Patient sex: M
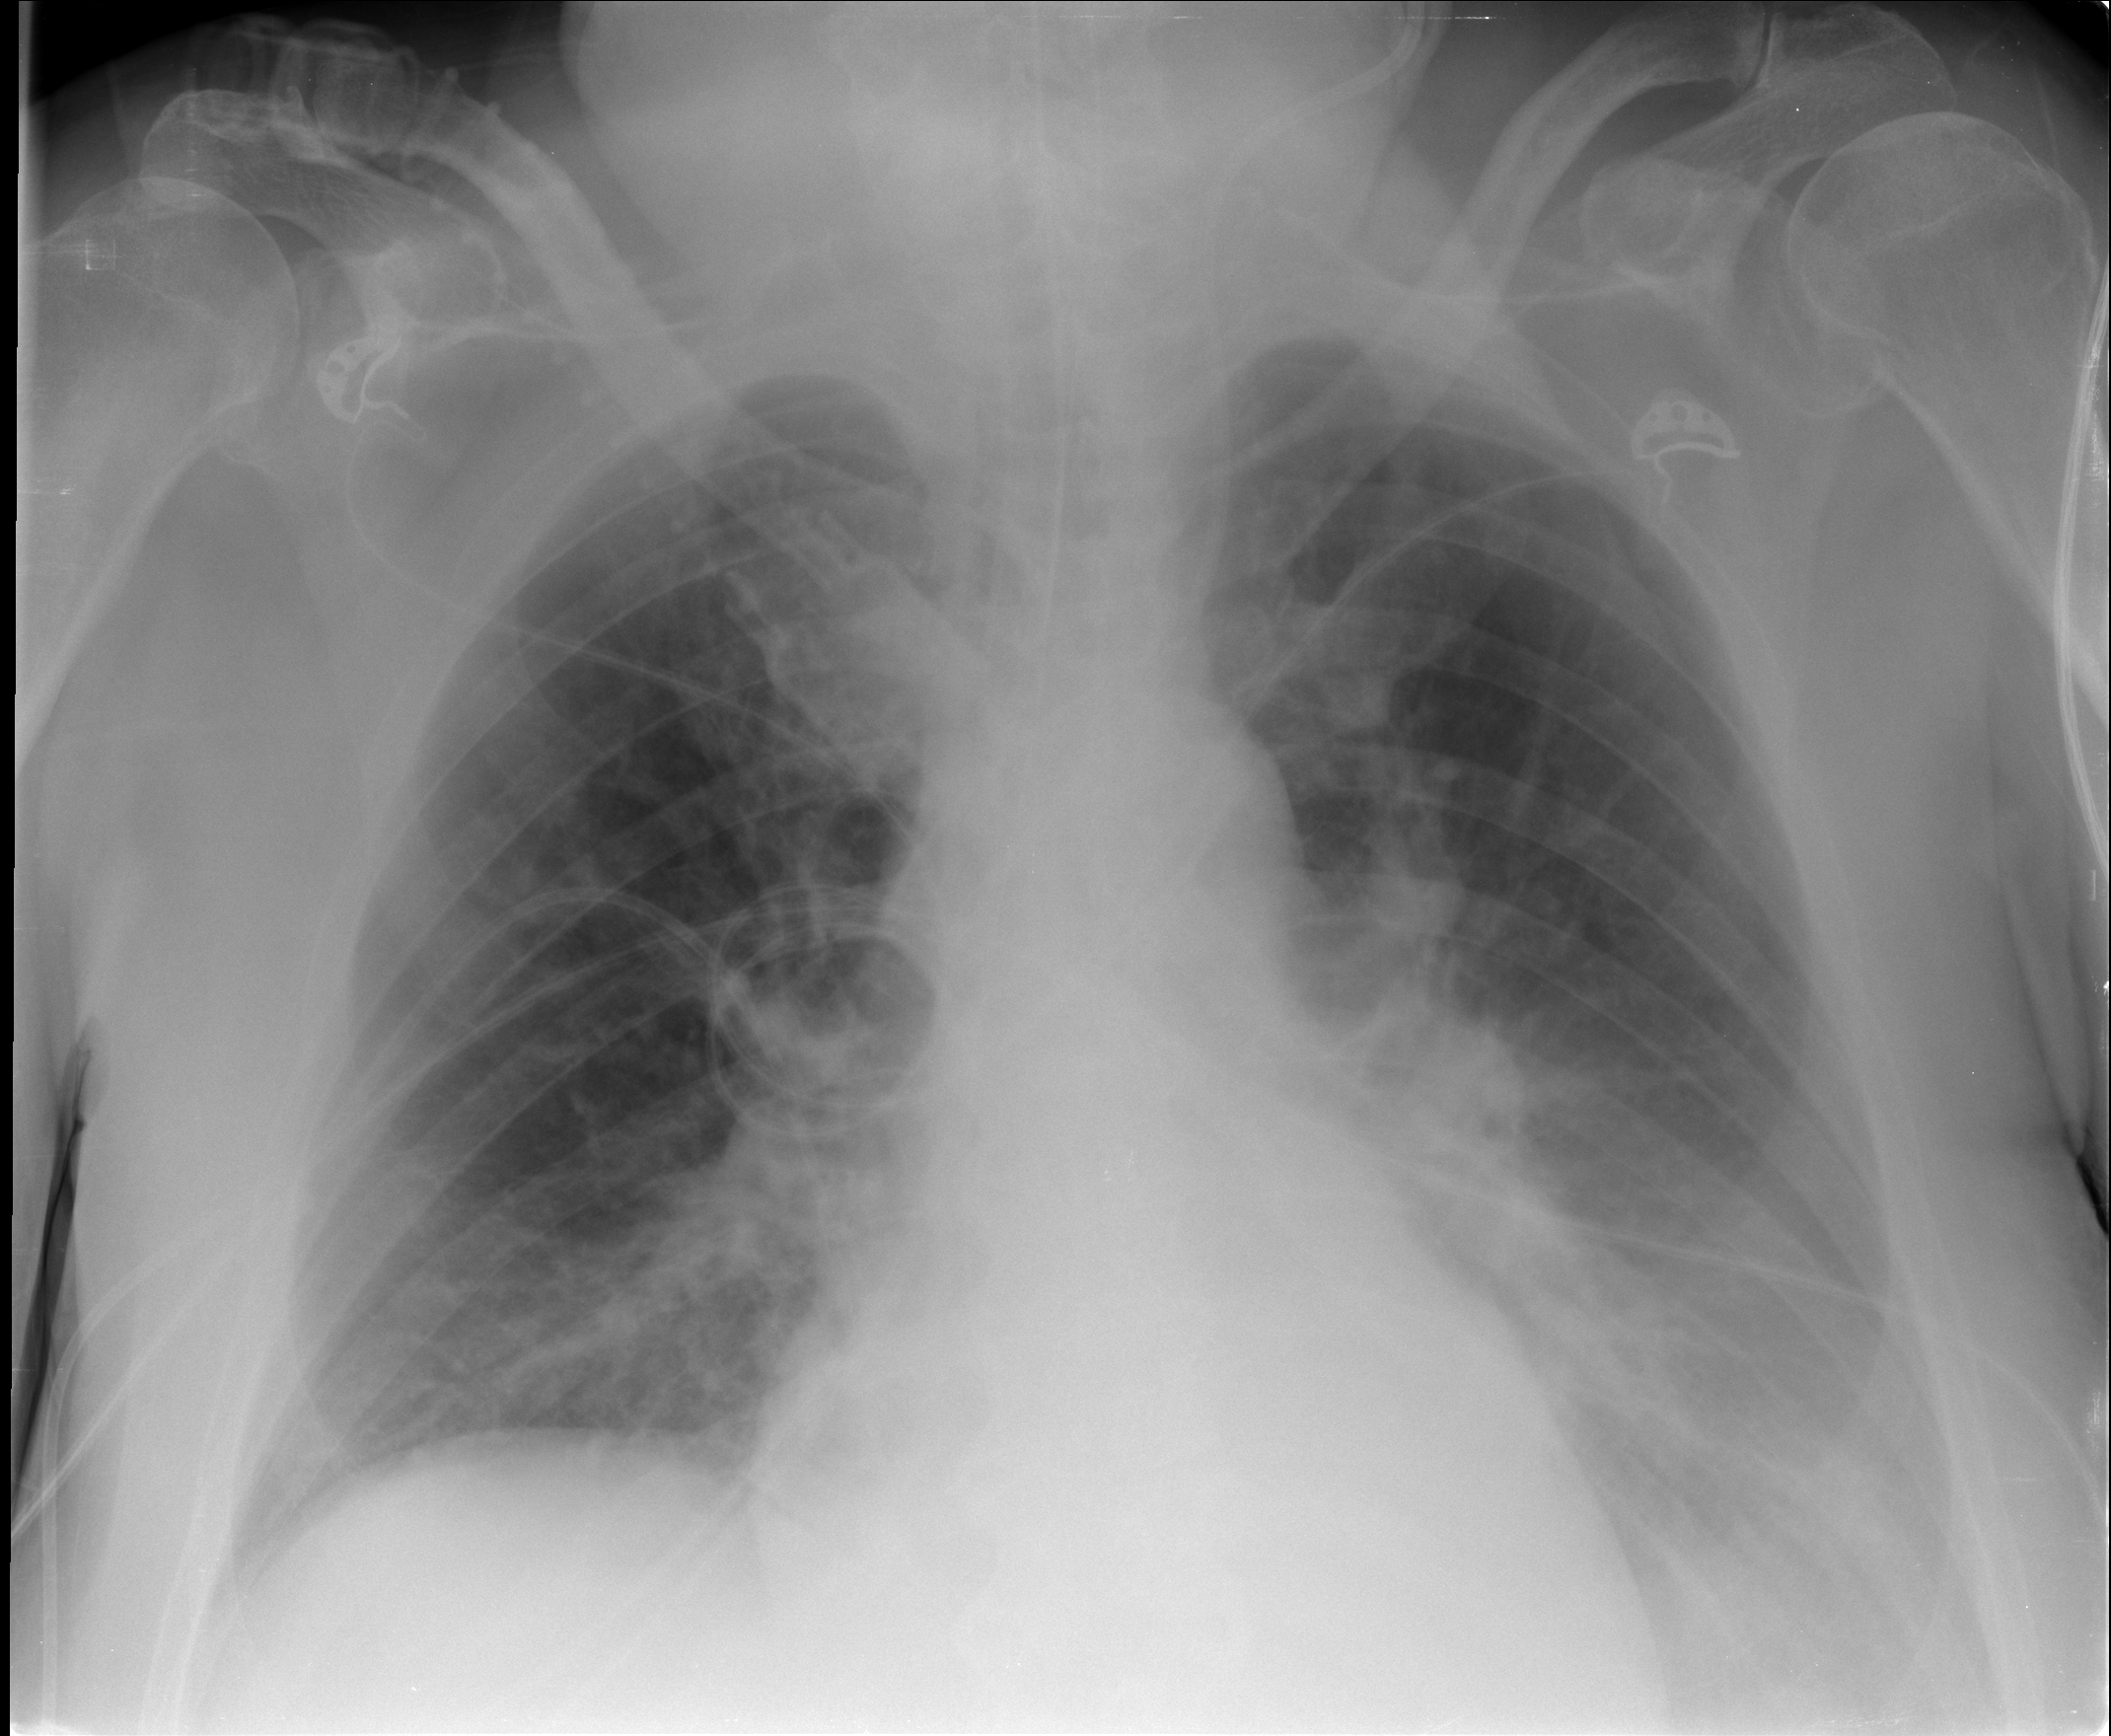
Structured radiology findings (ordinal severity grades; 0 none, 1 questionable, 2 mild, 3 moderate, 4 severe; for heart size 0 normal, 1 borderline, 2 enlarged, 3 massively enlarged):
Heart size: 0
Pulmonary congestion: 0
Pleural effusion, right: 0
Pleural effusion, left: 2
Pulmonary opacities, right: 0
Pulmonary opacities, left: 0
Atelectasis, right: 0
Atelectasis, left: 2